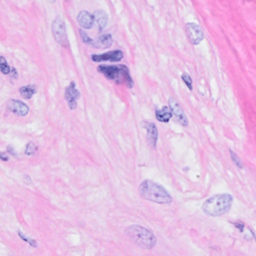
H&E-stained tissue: Breast